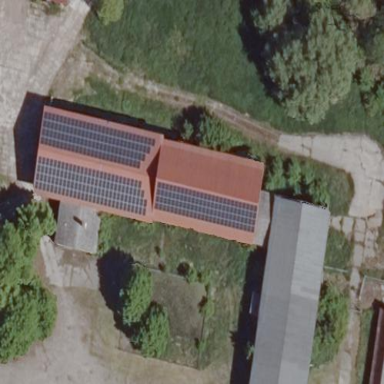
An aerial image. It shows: Farm auxiliary building.